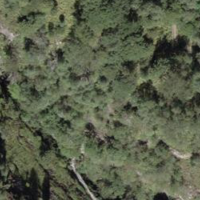
EUNIS habitat code: 41
Species observed at this site:
Drosera rotundifolia
Lilium bulbiferum